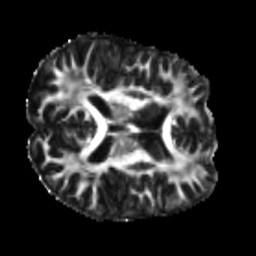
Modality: FA
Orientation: axial
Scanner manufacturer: siemens
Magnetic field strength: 3 T
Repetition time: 4 s
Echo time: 0.0594 s